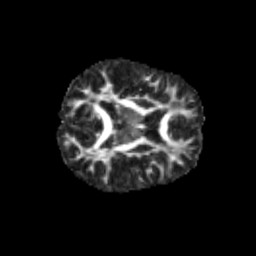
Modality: FA
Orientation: axial
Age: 11
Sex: female
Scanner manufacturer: siemens
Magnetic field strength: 3 T
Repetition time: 3.8 s
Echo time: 0.07 s